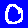
Digit: 0